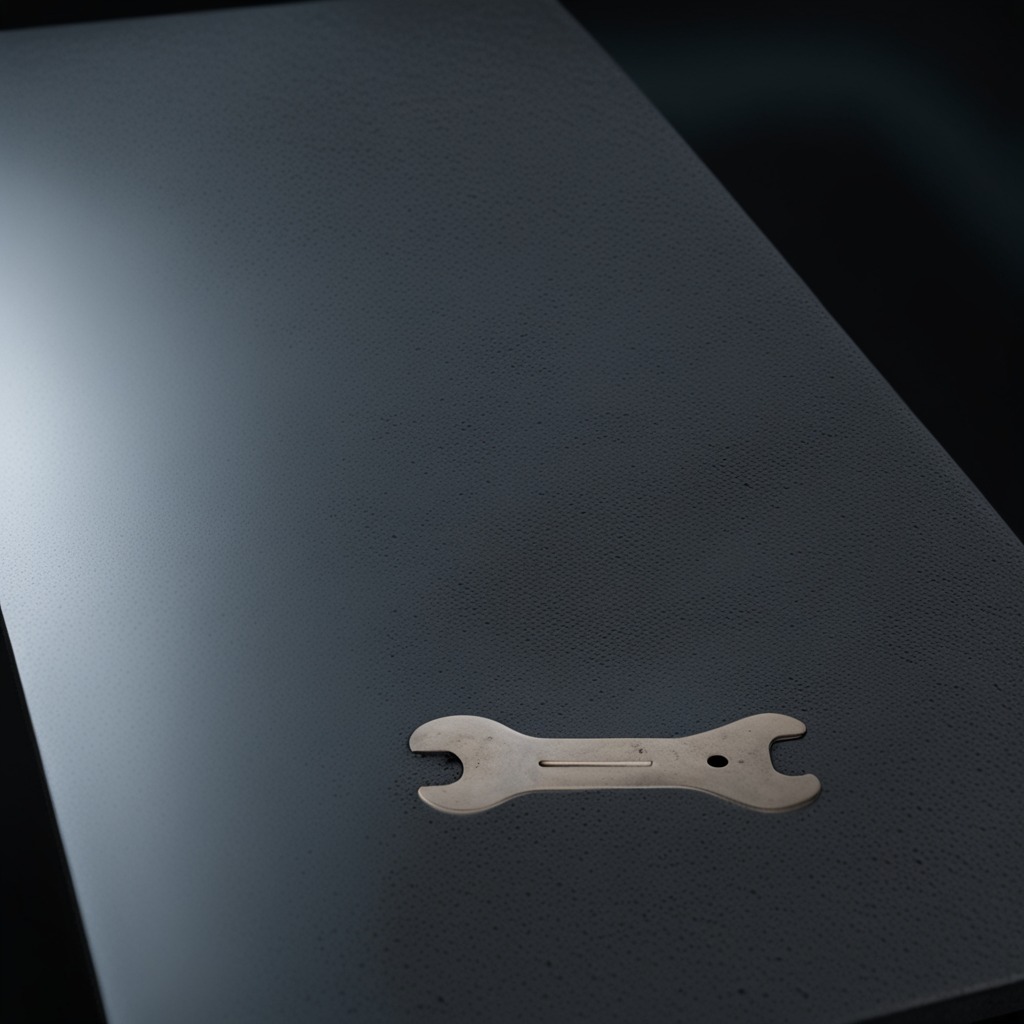
An wrench is lying on a clean granite table inside a workshop at night dim ambient light soft shadows worn but